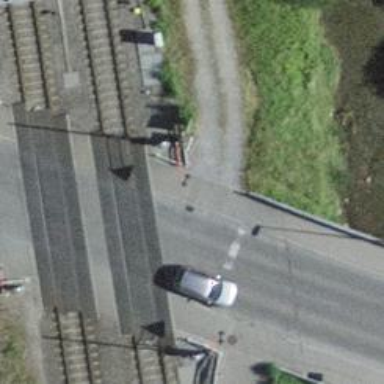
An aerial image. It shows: Level crossing with double half barrier.